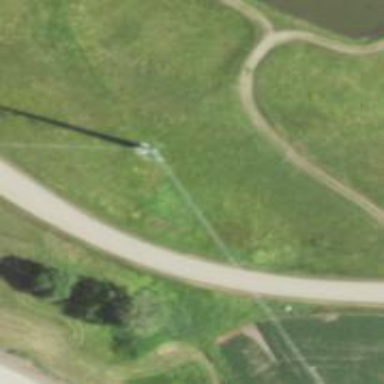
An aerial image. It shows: Power tower.